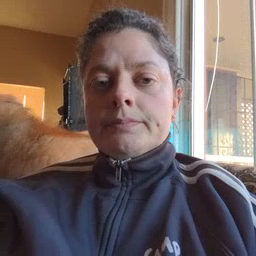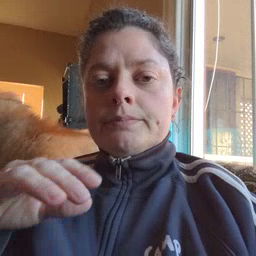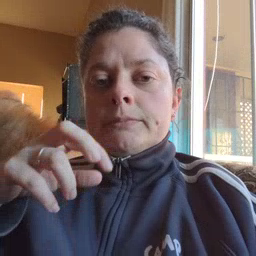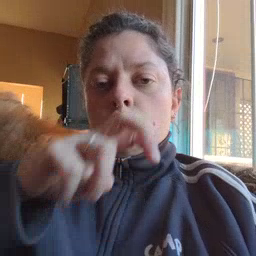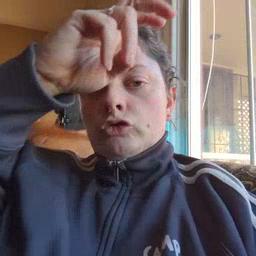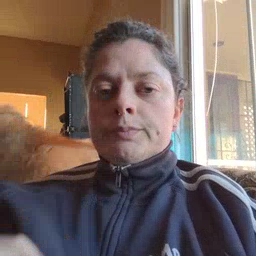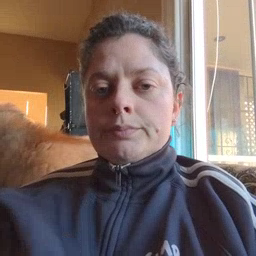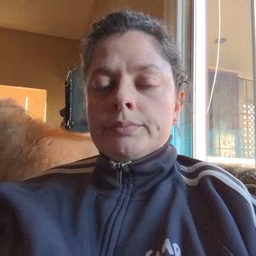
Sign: stairs